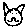
Label: cat